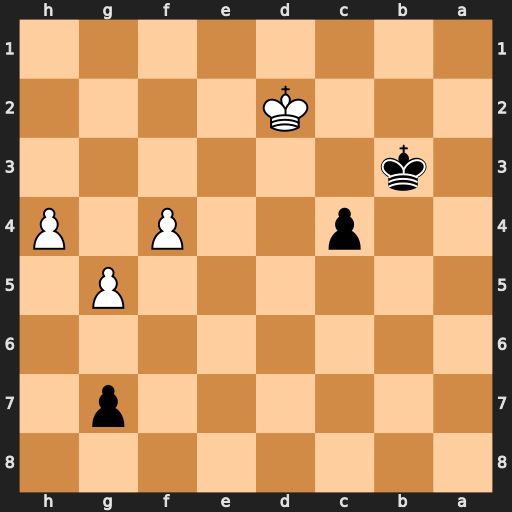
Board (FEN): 8/6p1/8/6P1/2p2P1P/1k6/3K4/8
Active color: b
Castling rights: -
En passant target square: -
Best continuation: Kb2 f5 c3+